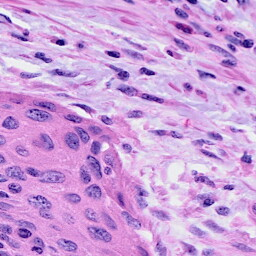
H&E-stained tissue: Cervix